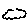
Label: cloud